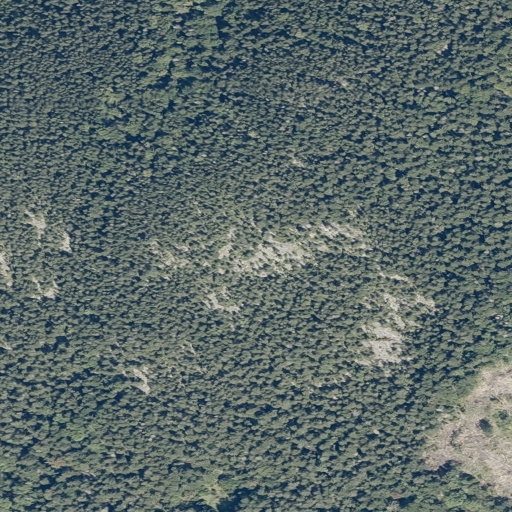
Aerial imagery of mountain in Maine named Vose Mountain containing evergreen forest, mixed forest, deciduous forest, grassland, and open water